В свободном пространстве на окружности радиуса $R_{0}$ в вершинах вписанного квадрата расположены четыре точечные массы $m$. Две из них несут заряд $+q$, а две другие $-q$ (см. рисунок).  В начальный момент этим материальным точкам сообщают одинаковые по модулю скорости, направленные по касательной к окружности по часовой стрелке. Известно, что достигаемое в процессе движения минимальное расстояние от любой из точечных масс до центра $O$ начальной окружности равно $R_{1}$ $(R_{1} < R_{0})$. Предположим, что за время наблюдения симметрия системы относительно оси симметрии $O$ не нарушается. Пренебрегая действием гравитационных сил:
Определите траектории движения материальных точек.
Определите период движения материальных точек.
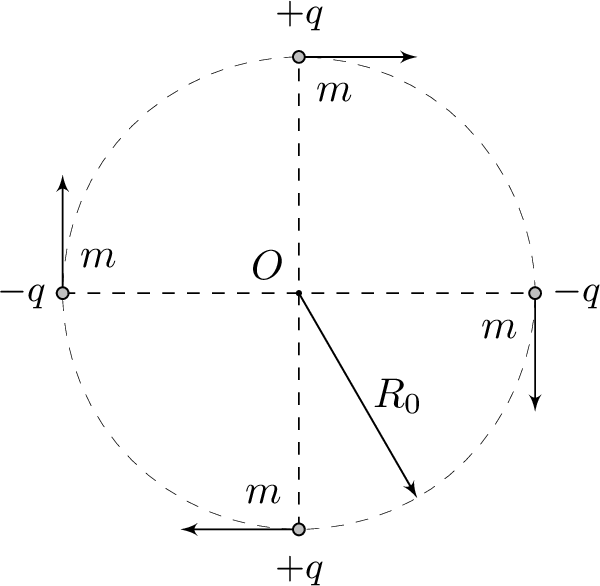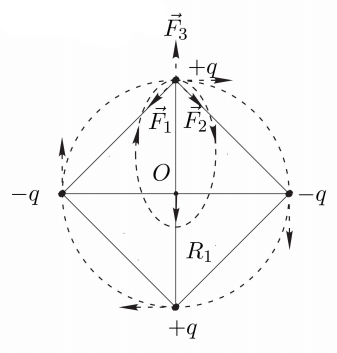
Определите траектории движения материальных точек.
Решение: Вследствие симметрии все материальные точки будут двигаться по одинаковым траекториям, оставаясь в каждый момент времени на окружности некоторого переменного радиуса $r(t)$ и в вершинах квадрата со сторонами $a=\sqrt{2} r$. На каждую материальную точку действуют три силы $\vec{F}_{1}$, $\vec{F}_{2}$ и $\vec{F}_{3}$ (см. рисунок).  По закону Кулона модули этих сил: $$ F_{1}=F_{2}=\frac{1}{4 \pi \varepsilon_{0}} \frac{q^{2}}{2 r^{2}}, \quad F_{3}=\frac{1}{4 \pi \varepsilon_{0}} \frac{q^{2}}{4 r^{2}}. $$ Результирующая сила всегда направлена к центру (точка $O$), a её модуль равен $$ F(r)=\frac{1}{4 \pi \varepsilon_{0}}\left(\frac{q^{2}}{2 r^{2}} \sqrt{2}-\frac{q^{2}}{4 r^{2}}\right)=\frac{1}{4 \pi \varepsilon_{0}} \frac{q^{2}}{r^{2}}\left(\frac{2 \sqrt{2}-1}{4}\right). $$ Отсюда следует, что каждая из материальных точек движется так, как если бы из центра её притягивал заряд, противоположный по знаку и равный по абсолютной величине: $$ Q=q\left(\frac{2 \sqrt{2}-1}{4}\right). $$ Формула для $F(r)$ аналогична закону Кулона (или закону всемирного тяготения), то есть $F(r) \sim 1 / r^{2}$. Поэтому траектории точек эллипсы с большой осью $R_{0}+R_{1}$. Точка $O$ находится в одном из фокусов этих эллипсов.
Ответ: Траектории точек эллипсы с большой осью $R_{0}+R_{1}$. Точка $O$ (центр) находится в одном из фокусов этих эллипсов.

Определите период движения материальных точек.
Решение: Период $T$ обращения точек по эллиптической орбите может быть найден из третьего закона Кеплера. Найдём сначала период $T_{0}$ обращения точечной массы $m$, движущейся под действием силы $F(r)$ по круговой орбите радиуca $r=R_{0}$: $$ T_{0}=\frac{2 \pi R_{0}}{v_{0}}, \quad \frac{m v_{0}^{2}}{R_{0}}=F\left(R_{0}\right)=\frac{1}{4 \pi \varepsilon_{0}} \frac{q^{2}}{R_{0}^{2}}\left(\frac{2 \sqrt{2}-1}{4}\right). $$ Из этих соотношений следует: $$ v_{0}=q\left(\frac{1}{4 \pi \varepsilon_{0}} \cdot \frac{2 \sqrt{2}-1}{4 m R_{0}}\right)^{1 / 2}. $$ Такая скорость должна быть сообщена материальным точкам, чтобы они двигались по окружности радиуса $R_{0}$. Тогда $$ T_{0}=\frac{2 \pi}{q}\left(4 \pi \varepsilon_{0} \frac{4 m R_{0}^{3}}{2 \sqrt{2}-1}\right)^{1 / 2}. $$ По третьему закону Кеплера: $$ \left(\frac{T}{T_{0}}\right)^{2}=\left(\frac{R_{0}+R_{1}}{2 R_{0}}\right)^{3}, $$ откуда $$ T=T_{0}\left(\frac{R_{0}+R_{1}}{2 R_{0}}\right)^{3 / 2}. $$ Используя формулу для $T_{0}$, получим период движения точек: $$ T=\frac{2 \pi}{q}\left(4 \pi \varepsilon_{0} \frac{m\left(R_{0}+R_{1}\right)^{3}}{2(2 \sqrt{2}-1)}\right)^{1 / 2}. $$
Ответ: $$ T=\frac{2 \pi}{q}\left(4 \pi \varepsilon_{0} \frac{m\left(R_{0}+R_{1}\right)^{3}}{2(2 \sqrt{2}-1)}\right)^{1 / 2}. $$
Темы:
T, Механика, Динамика, Электричество, Всероссийские, Движение по орбите